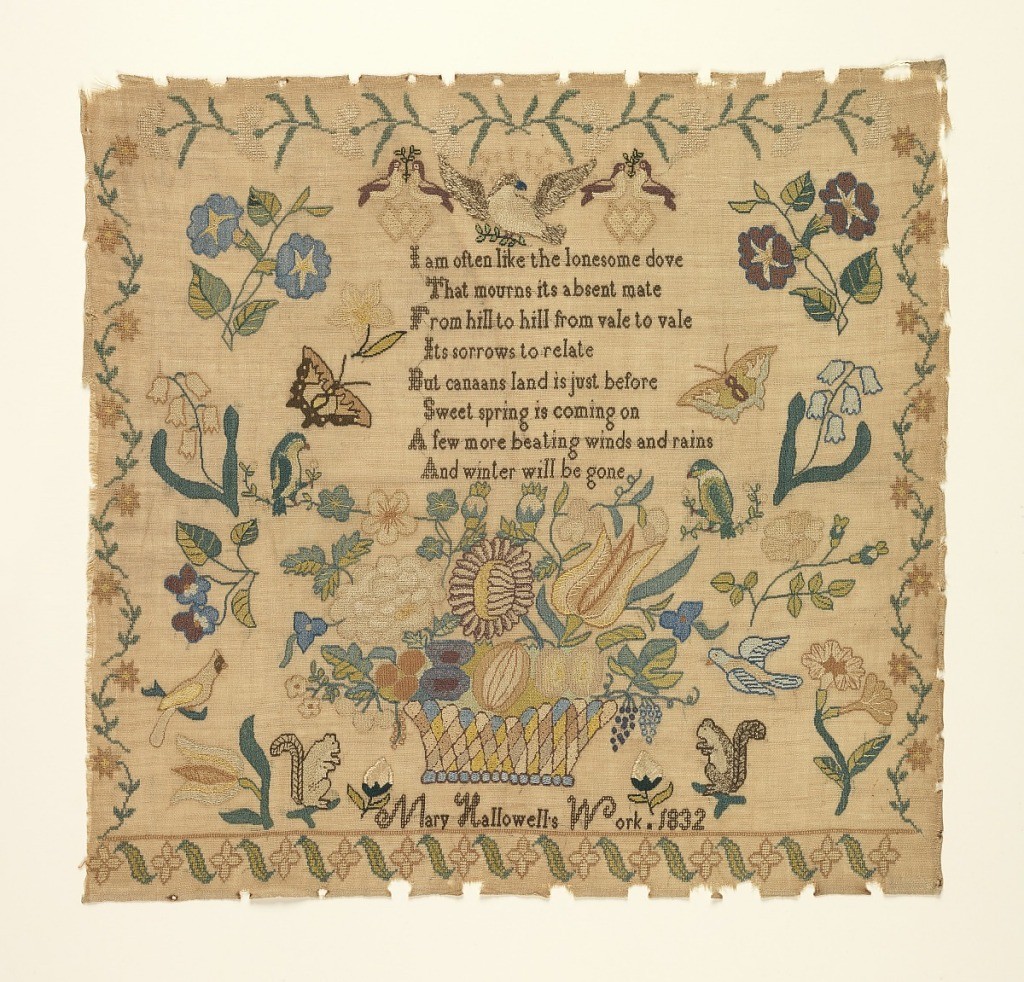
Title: Sampler
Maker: Mary Hallowell, American
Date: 1832
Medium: silk embroidery on linen foundation Technique: embroidered in cross, half-cross, satin, stem, rococo, chain, four-sided, roumanian and running stitches on plain weave foundation
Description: Large basket of flowers with scattered motifs including birds, squirrels, butterflies, and floral sprays, with a verse and inscription; the border is made up of four different floral patterns. The verse reads:

I am often like the lonesome dove
That mourns its absent mate
From hill to hill from vale to vale
Its sorrows to relate
But canaans land is just before
Sweet spring is coming on
A few more beating winds and rains
And winter will be gone